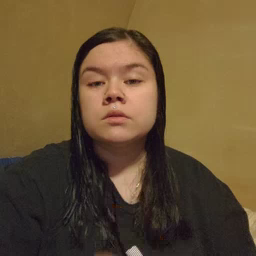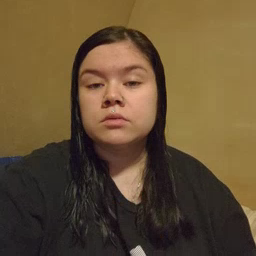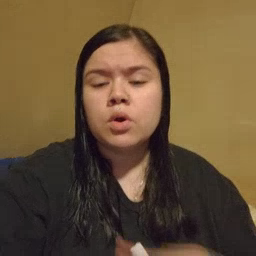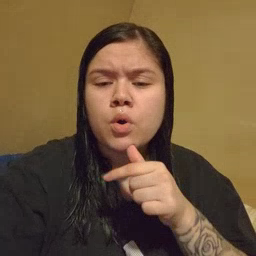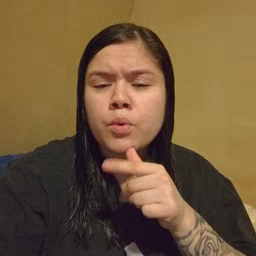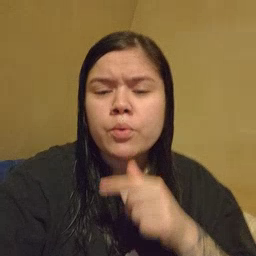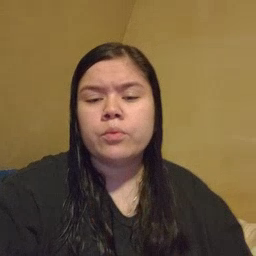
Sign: who